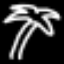
Label: palm tree